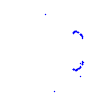
Particle: proton